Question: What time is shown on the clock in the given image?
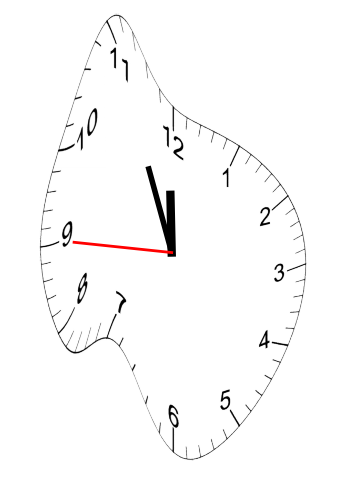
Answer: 11:55:45